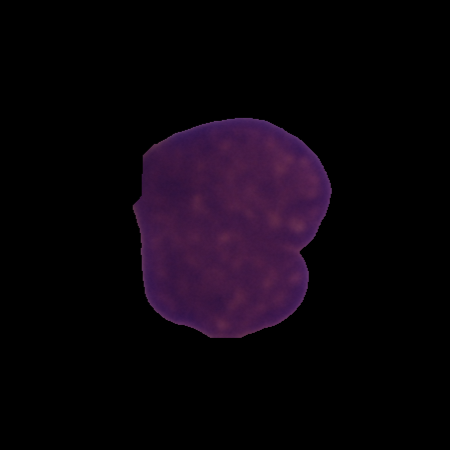
Label: cancer